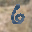
Label: 6